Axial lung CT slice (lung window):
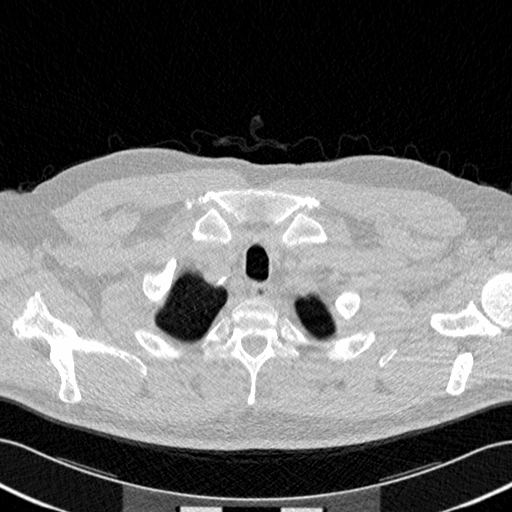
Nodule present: no